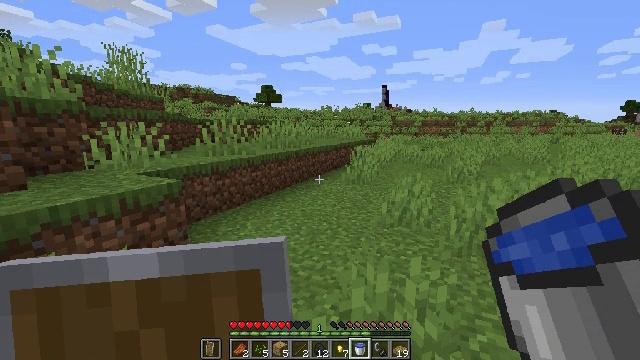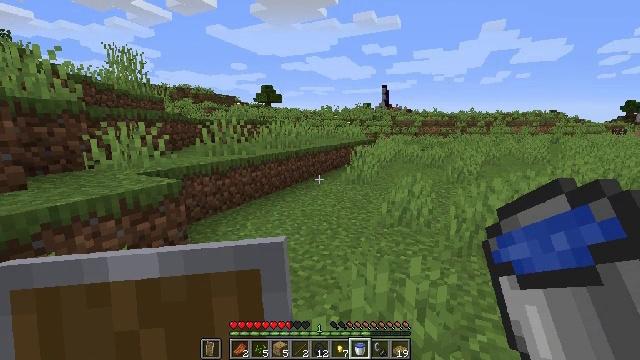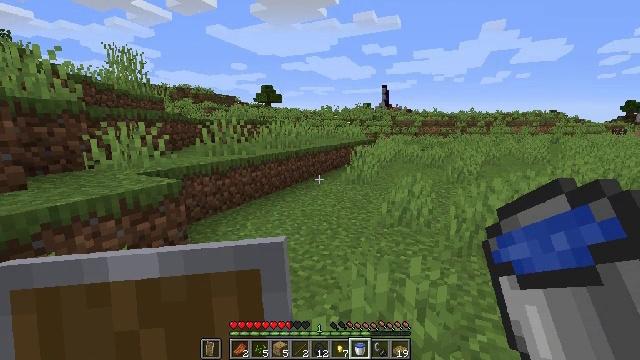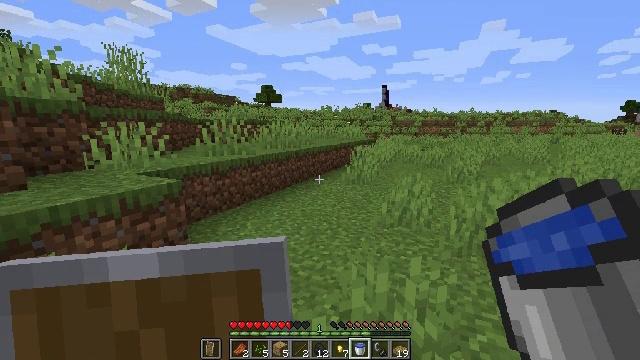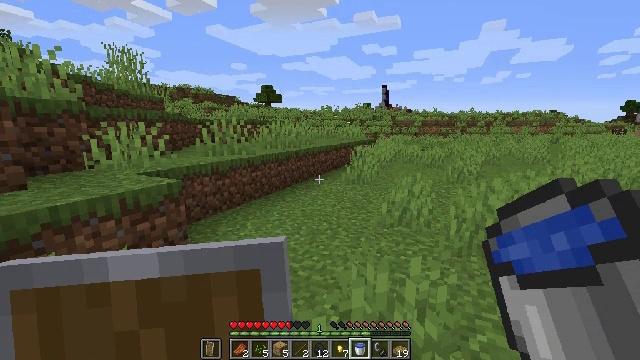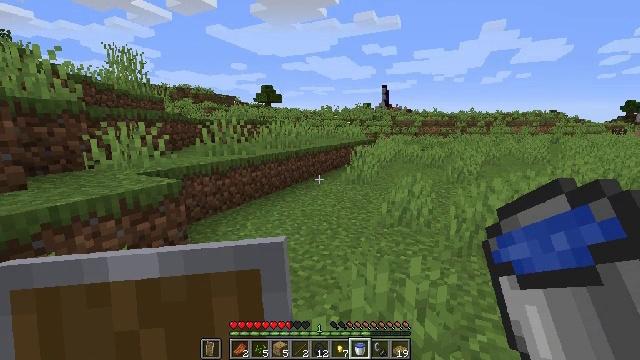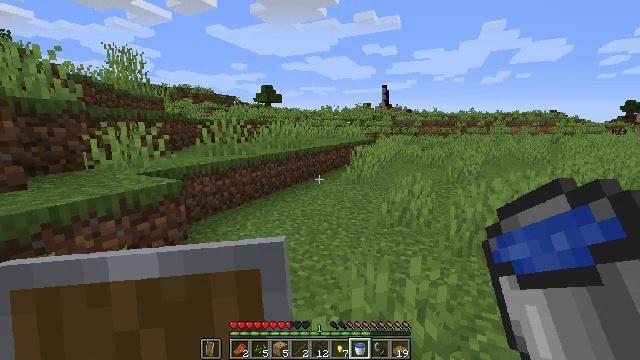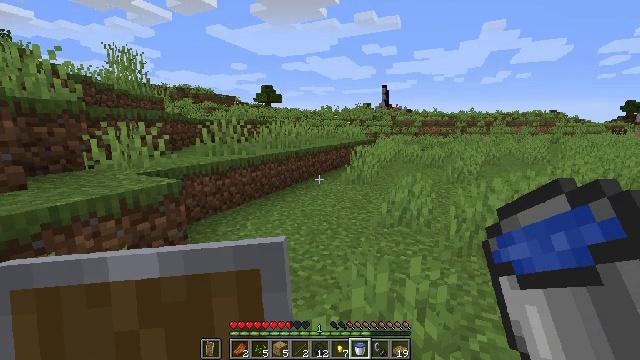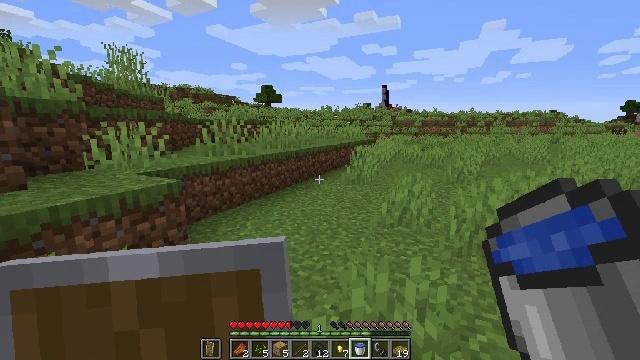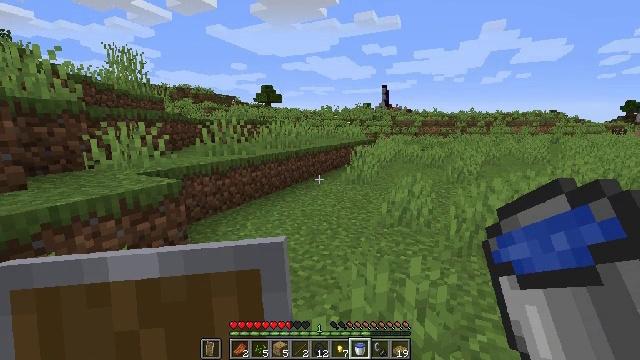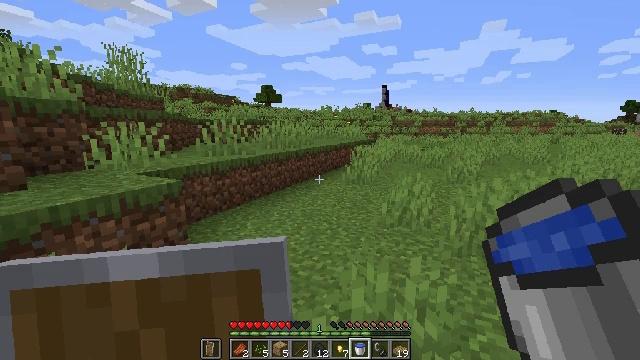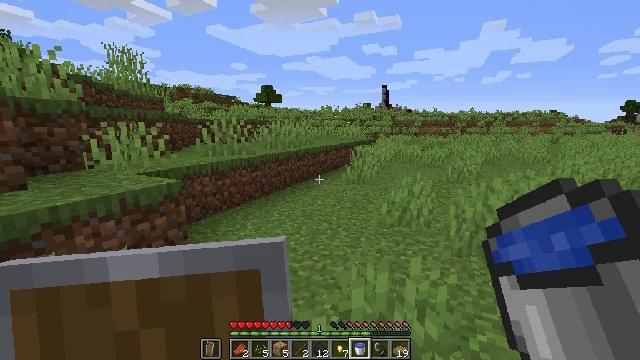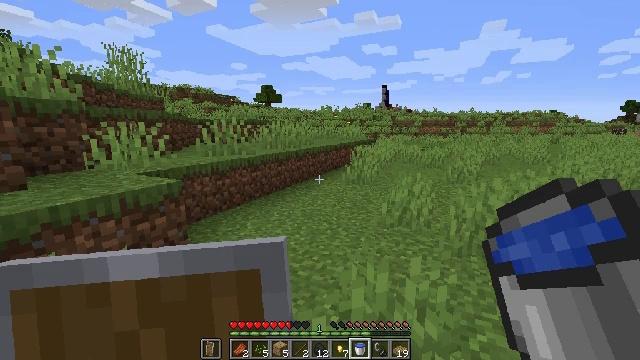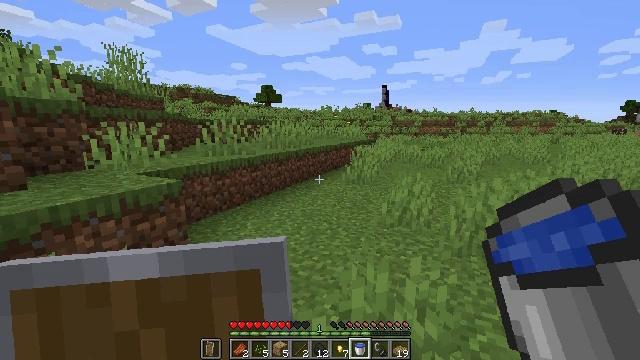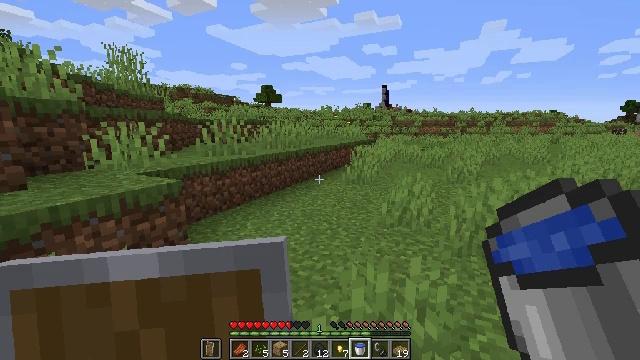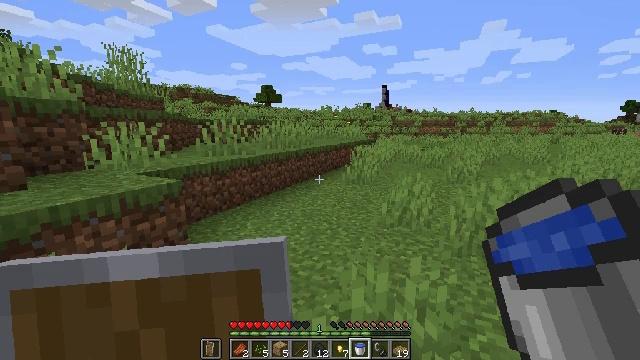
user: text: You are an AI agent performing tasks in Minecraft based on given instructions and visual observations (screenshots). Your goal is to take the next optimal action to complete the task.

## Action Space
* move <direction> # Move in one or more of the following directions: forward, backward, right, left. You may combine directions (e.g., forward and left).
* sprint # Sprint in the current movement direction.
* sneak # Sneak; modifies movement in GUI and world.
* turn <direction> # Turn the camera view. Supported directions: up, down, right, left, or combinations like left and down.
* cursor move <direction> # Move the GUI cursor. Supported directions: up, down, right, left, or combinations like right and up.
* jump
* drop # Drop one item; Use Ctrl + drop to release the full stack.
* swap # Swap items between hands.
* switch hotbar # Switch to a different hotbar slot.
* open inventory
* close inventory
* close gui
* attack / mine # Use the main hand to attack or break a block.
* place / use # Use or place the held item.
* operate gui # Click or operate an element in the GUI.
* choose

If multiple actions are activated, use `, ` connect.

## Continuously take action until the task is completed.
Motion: motion action
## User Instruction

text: Mine the magma block in the nether.
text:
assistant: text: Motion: no_op
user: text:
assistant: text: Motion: no_op
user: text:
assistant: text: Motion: no_op
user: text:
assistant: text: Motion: no_op
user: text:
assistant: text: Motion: no_op
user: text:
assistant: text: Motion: no_op
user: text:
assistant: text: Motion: no_op
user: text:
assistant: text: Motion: no_op
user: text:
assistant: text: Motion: no_op
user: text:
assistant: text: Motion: no_op
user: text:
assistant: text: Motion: no_op
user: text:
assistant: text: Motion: no_op
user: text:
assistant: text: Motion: no_op
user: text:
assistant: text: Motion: no_op
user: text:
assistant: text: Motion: no_op
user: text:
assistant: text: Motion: no_op
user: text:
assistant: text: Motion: no_op
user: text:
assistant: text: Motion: no_op
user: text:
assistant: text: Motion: no_op
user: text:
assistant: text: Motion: no_op
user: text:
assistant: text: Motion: no_op
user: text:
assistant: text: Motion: no_op
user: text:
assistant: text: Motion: move forward
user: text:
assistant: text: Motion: move forward and move right
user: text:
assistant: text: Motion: move forward and move right
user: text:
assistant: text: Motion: move forward and move right
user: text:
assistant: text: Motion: move forward and move right
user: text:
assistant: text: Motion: move forward and move right
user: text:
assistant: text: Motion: move forward and move right
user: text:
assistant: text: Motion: move forward and move right, turn up